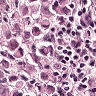
Metastatic tissue present: yes